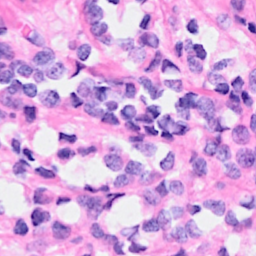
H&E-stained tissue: Breast